Question: I am new in programming, I am sorry if my question seems silly. I am trying to build an iOS app using Firebase.
After updating to Xcode 9.3, there are a lot of warnings show up like the image below:

I suppose this come from the Firebase pods, and maybe the pod hasn't been updated by Firebase. am I right?
so what I have to do? do I have to fix the warning manually or I just have to wait the update from Firebase? and If I still run the program with a lot of warning like that, is the program will run properly ?
here is the pods I use
'''
pod 'SwiftyJSON'
pod 'Firebase/Core'
pod 'Firebase/Firestore'
pod 'Firebase/Storage'
pod 'Firebase/Auth'
pod 'SVProgressHUD', :git => 'https://github.com/SVProgressHUD/SVProgressHUD.git'
pod 'GoogleSignIn'
'''
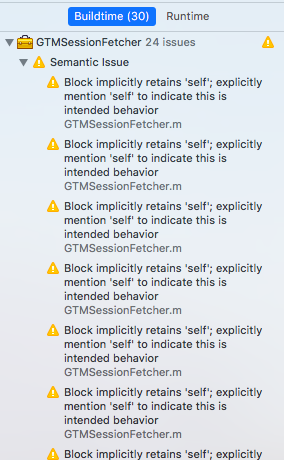
Answer: Warnings are usually just that: warnings. Most likely the code will run just fine and you can just wait for the developers to update their code.
Optionally if you dislike seeing them you can inhibit warnings in your pods within your podfile like this:
'''
platform :ios
# ignore all warnings from all pods
inhibit_all_warnings!
# ignore warnings from a specific pod
pod 'FBSDKCoreKit', :inhibit_warnings => true
'''
You'll have to run a 'pod install' for the change in the project settings to happen.
This will suppress warnings in the pods you pull in and give the developers time to fix the issues.
Source: <URL>